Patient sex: M
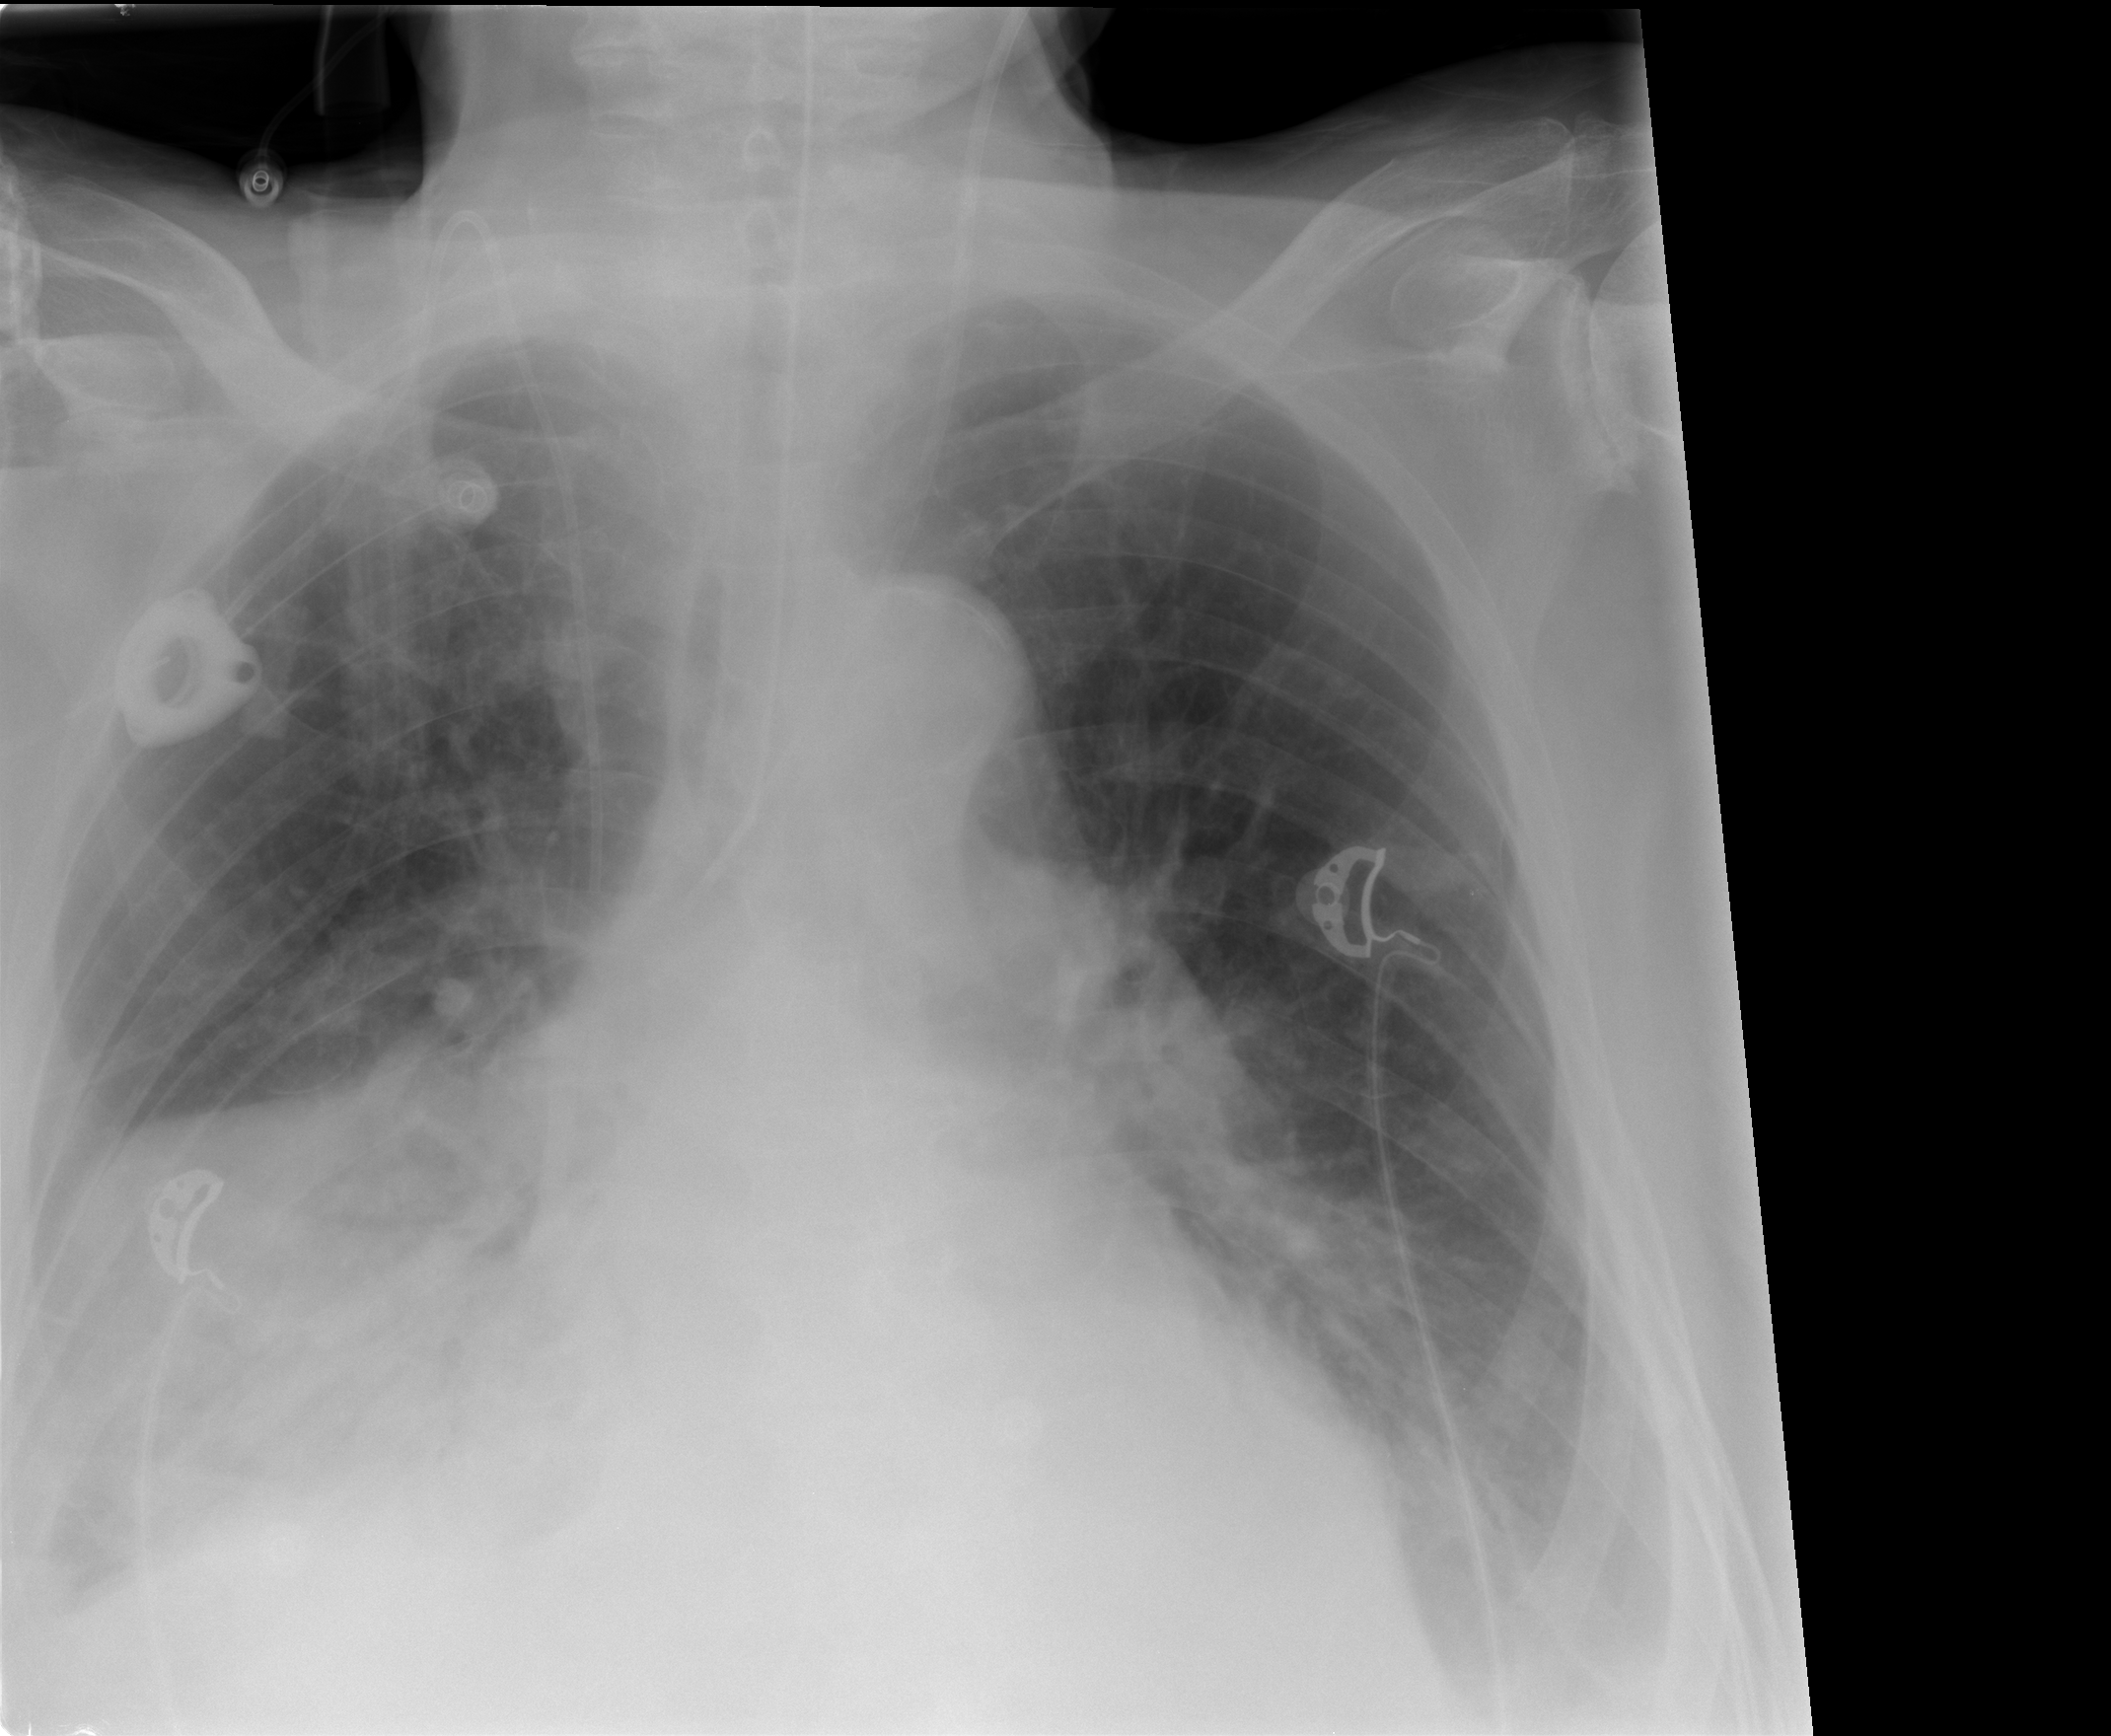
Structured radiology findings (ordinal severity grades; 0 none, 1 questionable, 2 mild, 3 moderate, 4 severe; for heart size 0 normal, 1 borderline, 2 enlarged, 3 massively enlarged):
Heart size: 2
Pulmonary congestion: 2
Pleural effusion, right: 3
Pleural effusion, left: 2
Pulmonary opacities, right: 2
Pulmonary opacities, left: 0
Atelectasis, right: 3
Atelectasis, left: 2